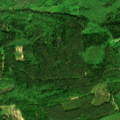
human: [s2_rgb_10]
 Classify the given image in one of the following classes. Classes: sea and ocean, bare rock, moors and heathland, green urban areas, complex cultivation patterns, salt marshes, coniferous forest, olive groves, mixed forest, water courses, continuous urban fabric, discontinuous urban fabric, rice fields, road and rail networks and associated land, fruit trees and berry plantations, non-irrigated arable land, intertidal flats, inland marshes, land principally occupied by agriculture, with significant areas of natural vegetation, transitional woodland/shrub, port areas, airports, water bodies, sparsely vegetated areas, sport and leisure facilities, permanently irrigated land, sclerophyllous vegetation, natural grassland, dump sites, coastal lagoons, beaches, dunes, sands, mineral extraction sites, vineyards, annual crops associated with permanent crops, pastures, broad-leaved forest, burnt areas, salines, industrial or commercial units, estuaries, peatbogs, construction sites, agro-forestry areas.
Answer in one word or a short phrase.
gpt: land principally occupied by agriculture, with significant areas of natural vegetation, broad-leaved forest, coniferous forest, mixed forest, transitional woodland/shrub